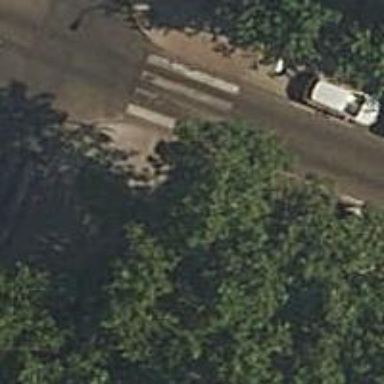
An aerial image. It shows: Marked road crossing.